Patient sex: M
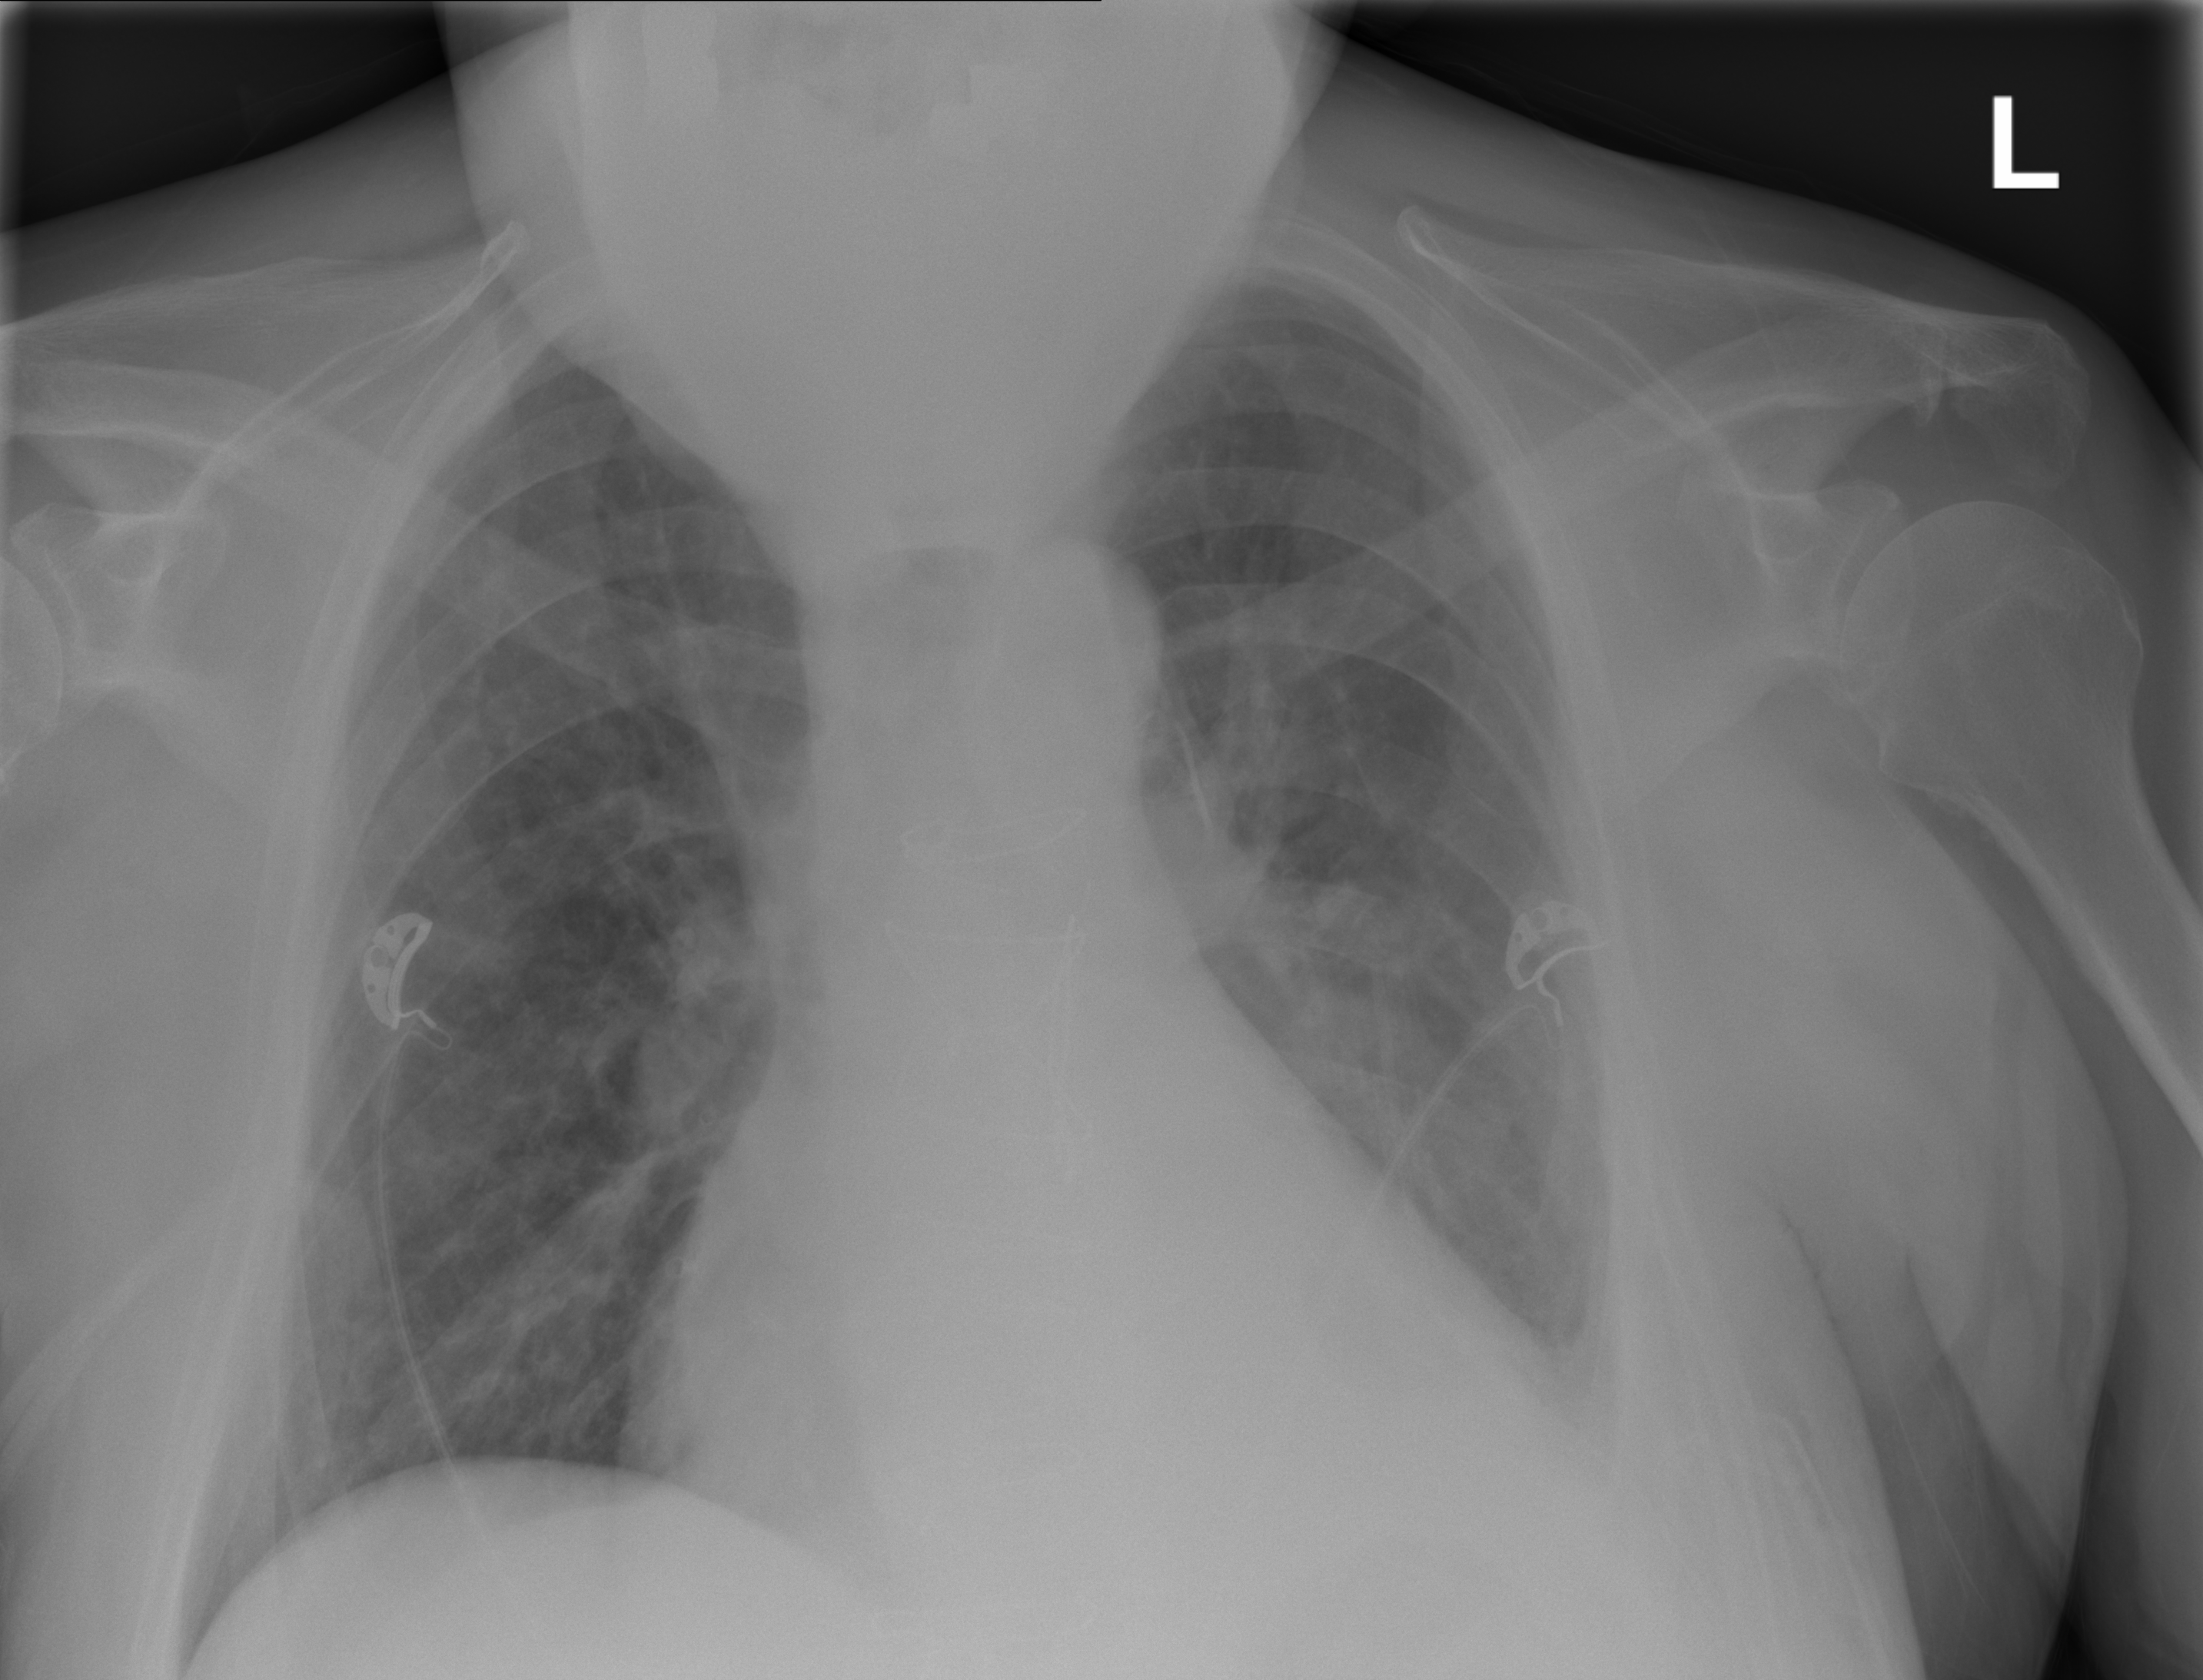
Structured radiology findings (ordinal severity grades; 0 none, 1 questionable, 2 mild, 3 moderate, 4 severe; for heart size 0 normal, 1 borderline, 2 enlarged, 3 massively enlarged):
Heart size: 2
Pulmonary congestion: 0
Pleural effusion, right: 0
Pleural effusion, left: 2
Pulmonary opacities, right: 0
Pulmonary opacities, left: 0
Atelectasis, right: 0
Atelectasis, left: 2